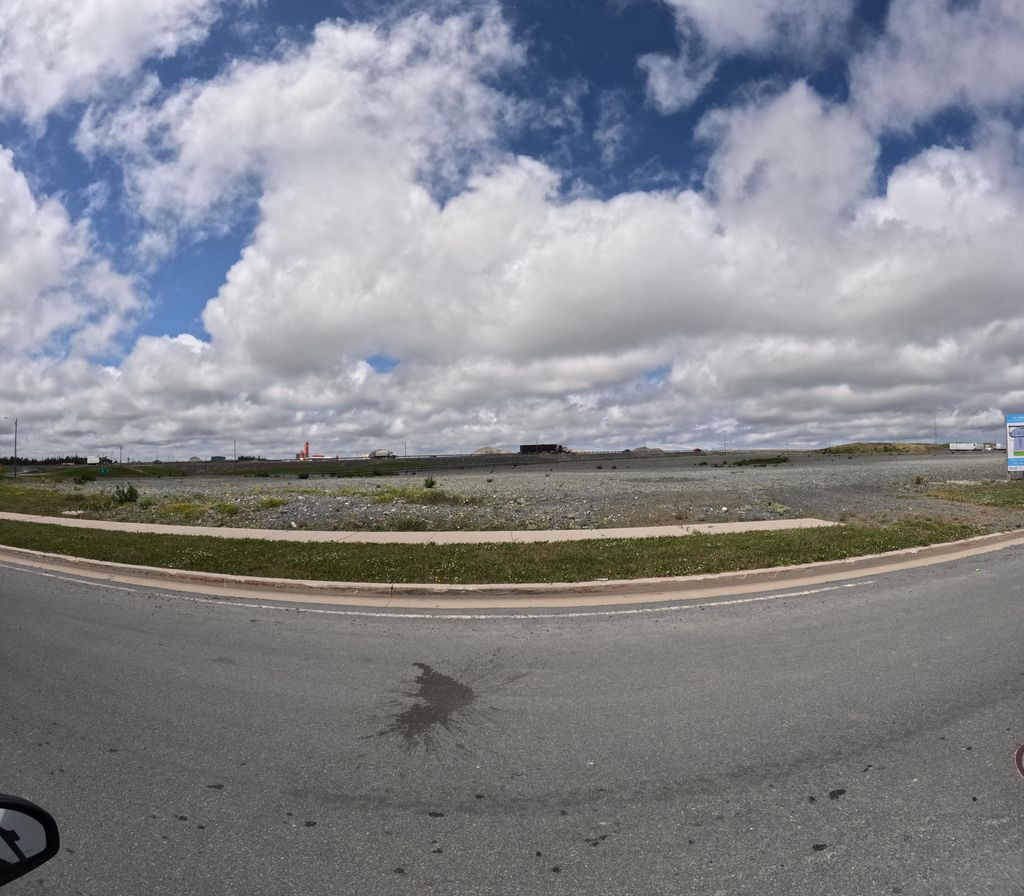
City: st_johns